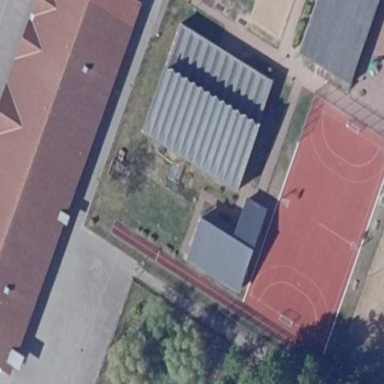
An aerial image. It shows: Sports centre with multi-sport hall.